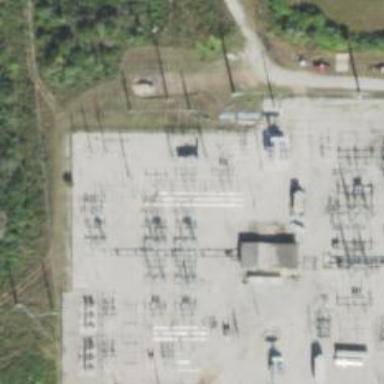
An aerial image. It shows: Switch for power supply.